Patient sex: F
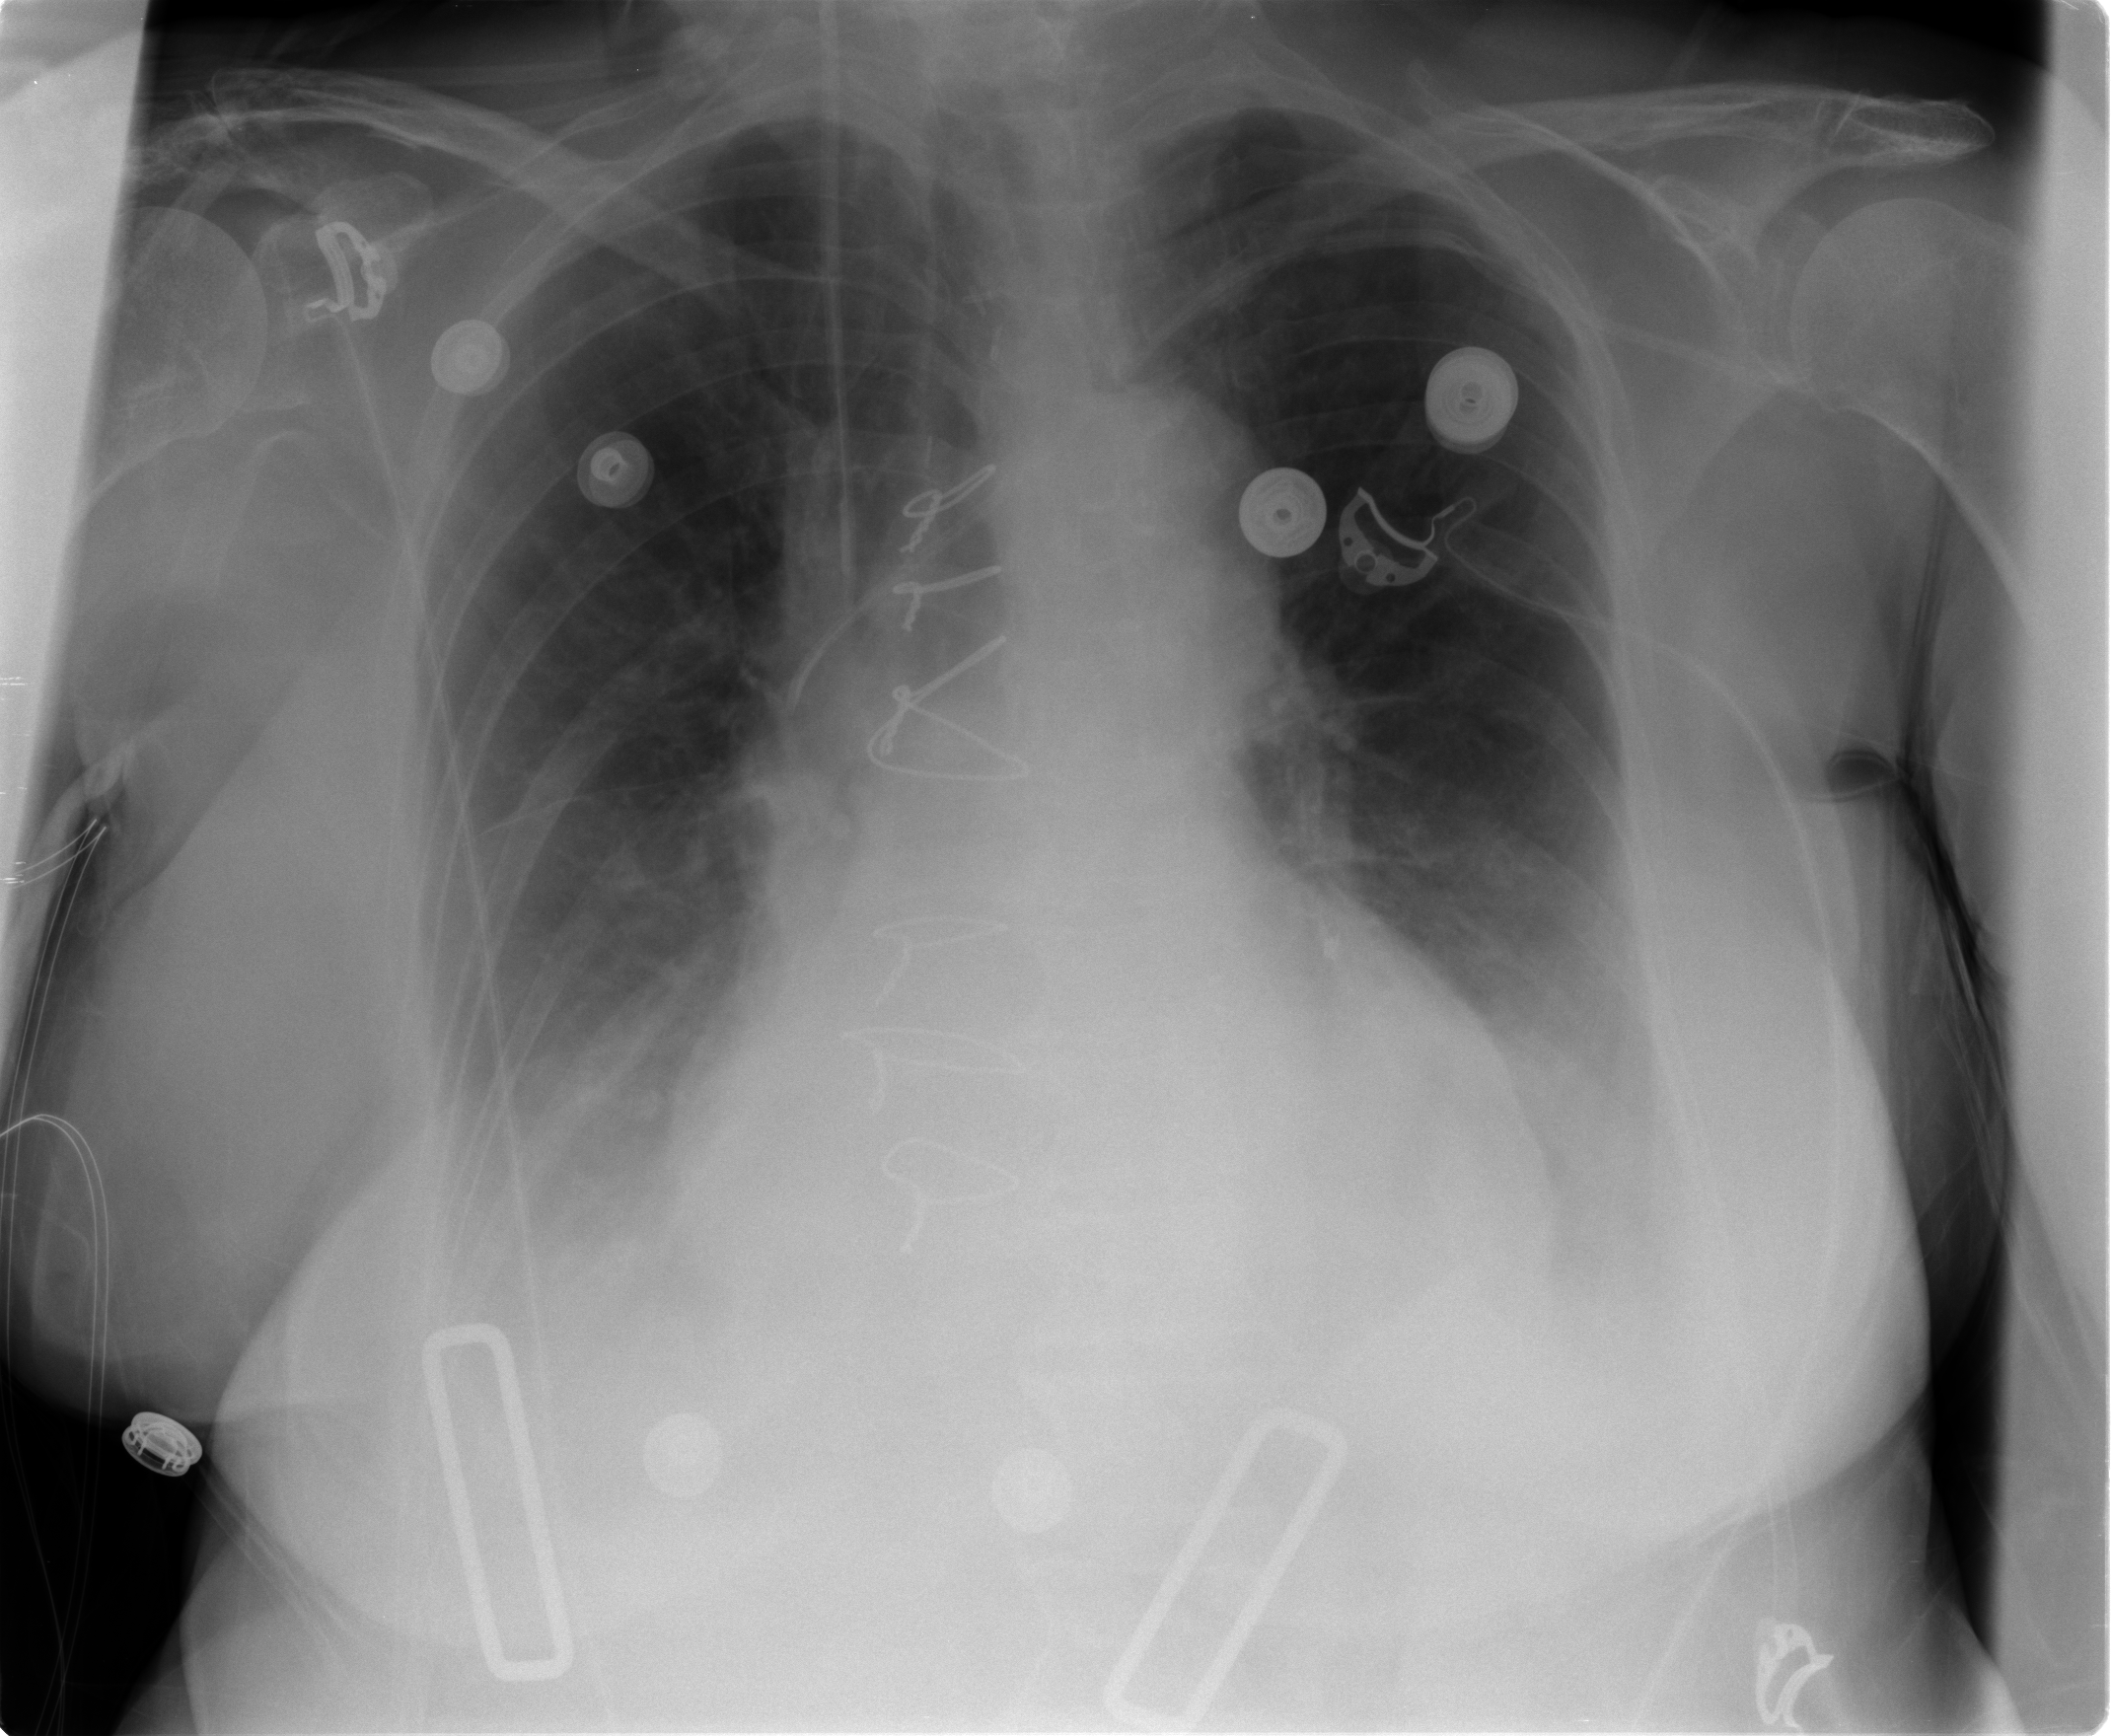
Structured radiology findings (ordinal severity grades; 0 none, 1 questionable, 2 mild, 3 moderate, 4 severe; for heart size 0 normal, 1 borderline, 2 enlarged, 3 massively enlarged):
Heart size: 2
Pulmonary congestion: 0
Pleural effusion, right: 2
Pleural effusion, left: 2
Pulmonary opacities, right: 0
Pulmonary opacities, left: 0
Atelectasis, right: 2
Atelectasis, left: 2